Question: I'm new to C# and I'm having some difficulty with saving the XML Atom feed from Gmail to an xml file. I'm certain I'm miles off of where I need to be and I'm embarassed to be asking this but I'm not getting anywhere on my own:(
I'm using the GmailHandler class that's been floating around for some time.
GmailHandler.cs
'''
using System;
using System.Data;
using System.Xml;
using System.Net;
using System.IO;
/*
* this code made by Ahmed Essawy
* AhmedEssawy@gmail.com
* http://fci-h.blogspot.com
*/
/// <summary>
/// Summary description for Class1
/// </summary>
public class GmailHandler
{
private string username;
private string password;
private string gmailAtomUrl;
public string GmailAtomUrl
{
get { return gmailAtomUrl; }
set { gmailAtomUrl = value; }
}
public string Password
{
get { return password; }
set { password = value; }
}
public string Username
{
get { return username; }
set { username = value; }
}
public GmailHandler(string _Username, string _Password, string _GmailAtomUrl)
{
Username = _Username;
Password = _Password;
GmailAtomUrl = _GmailAtomUrl;
}
public GmailHandler(string _Username, string _Password)
{
Username = _Username;
Password = _Password;
GmailAtomUrl = "https://mail.google.com/mail/feed/atom";
}
public XmlDocument GetGmailAtom()
{
byte[] buffer = new byte[8192];
int byteCount = 0;
XmlDocument _feedXml = null;
try
{
System.Text.StringBuilder sBuilder = new System.Text.StringBuilder();
WebRequest webRequest = WebRequest.Create(GmailAtomUrl);
webRequest.PreAuthenticate = true;
System.Net.NetworkCredential credentials = new NetworkCredential(this.Username, this.Password);
webRequest.Credentials = credentials;
WebResponse webResponse = webRequest.GetResponse();
Stream stream = webResponse.GetResponseStream();
while ((byteCount = stream.Read(buffer, 0, buffer.Length)) > 0)
sBuilder.Append(System.Text.Encoding.ASCII.GetString(buffer, 0, byteCount));
_feedXml = new XmlDocument();
_feedXml.LoadXml(sBuilder.ToString());
}
catch (Exception ex)
{
//add error handling
throw ex;
}
return _feedXml;
}
}
'''
Then I've got my Program.cs here:
I'm assuming the issue is with the code below since I'm responsible for that, and not what's above.
'''
using System;
using System.Collections.Generic;
using System.Linq;
using System.Text;
using System.Xml;
namespace GmailAtom
{
class Program
{
static void Main()
{
//Create the object from GmailHandler class
GmailHandler gmailFeed = new GmailHandler("username", "password");
//get the feed
XmlDocument myXml = gmailFeed.GetGmailAtom();
XmlTextWriter writer = new XmlTextWriter("data.xml", null);
writer.Formatting = Formatting.Indented;
myXml.Save(writer);
}
}
}
'''
When I run the program I get a "WebException was unhandled - The remote server returned an error: (407) Proxy Authentication Required."

Any advice would be appreciated!
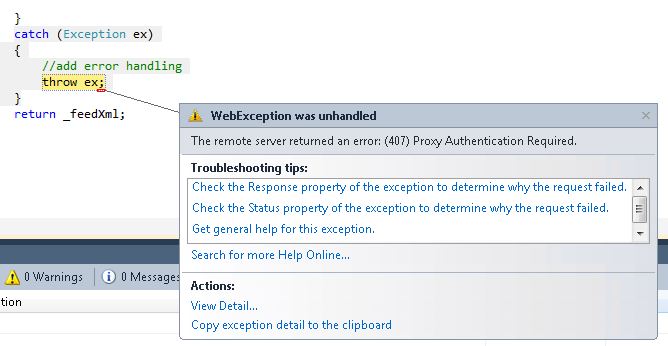
Answer: I have tried the code and it works fine (but I have no proxy in my network).
I have changed the GmailHandler.cs, the constructor now accepts a internet proxy.
'''
using System;
using System.Data;
using System.Xml;
using System.Net;
using System.IO;
/*
* this code made by Ahmed Essawy
* AhmedEssawy@gmail.com
* http://fci-h.blogspot.com
*/
/// <summary>
/// Summary description for Class1
/// </summary>
public class GmailHandler
{
private string username;
private string password;
private string gmailAtomUrl;
private string proxy;
public string GmailAtomUrl
{
get { return gmailAtomUrl; }
set { gmailAtomUrl = value; }
}
public string Password
{
get { return password; }
set { password = value; }
}
public string Username
{
get { return username; }
set { username = value; }
}
public string Proxy
{
get { return proxy; }
set { proxy = value; }
}
public GmailHandler(string _Username, string _Password, string _GmailAtomUrl, string _proxy = null)
{
Username = _Username;
Password = _Password;
GmailAtomUrl = _GmailAtomUrl;
Proxy = _proxy;
}
public GmailHandler(string _Username, string _Password, string _proxy = null)
{
Username = _Username;
Password = _Password;
GmailAtomUrl = "https://mail.google.com/mail/feed/atom";
Proxy = _proxy;
}
public XmlDocument GetGmailAtom()
{
byte[] buffer = new byte[8192];
int byteCount = 0;
XmlDocument _feedXml = null;
try
{
System.Text.StringBuilder sBuilder = new System.Text.StringBuilder();
WebRequest webRequest = WebRequest.Create(GmailAtomUrl);
if(!String.IsNullOrWhiteSpace(Proxy))
webRequest.Proxy = new WebProxy(Proxy, true);
webRequest.PreAuthenticate = true;
System.Net.NetworkCredential credentials = new NetworkCredential(this.Username, this.Password);
webRequest.Credentials = credentials;
WebResponse webResponse = webRequest.GetResponse();
Stream stream = webResponse.GetResponseStream();
while ((byteCount = stream.Read(buffer, 0, buffer.Length)) > 0)
sBuilder.Append(System.Text.Encoding.ASCII.GetString(buffer, 0, byteCount));
_feedXml = new XmlDocument();
_feedXml.LoadXml(sBuilder.ToString());
}
catch (Exception ex)
{
//add error handling
throw ex;
}
return _feedXml;
}
}
'''
Use this in your console application:
'''
//Create the object from GmailHandler class
GmailHandler gmailFeed = new GmailHandler("username", "password", "http://proxyserver:80/");
//get the feed
XmlDocument myXml = gmailFeed.GetGmailAtom();
XmlTextWriter writer = new XmlTextWriter("data.xml", null);
writer.Formatting = Formatting.Indented;
myXml.Save(writer);
'''